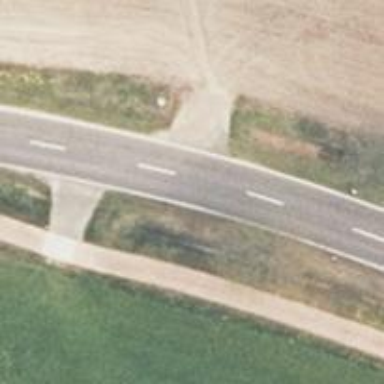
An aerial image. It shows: Tertiary road with asphalt surface.